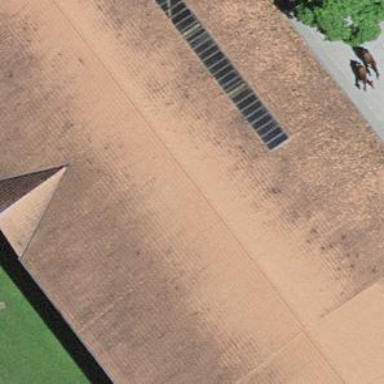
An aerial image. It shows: Equestrian sports center located on leisure land.